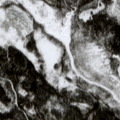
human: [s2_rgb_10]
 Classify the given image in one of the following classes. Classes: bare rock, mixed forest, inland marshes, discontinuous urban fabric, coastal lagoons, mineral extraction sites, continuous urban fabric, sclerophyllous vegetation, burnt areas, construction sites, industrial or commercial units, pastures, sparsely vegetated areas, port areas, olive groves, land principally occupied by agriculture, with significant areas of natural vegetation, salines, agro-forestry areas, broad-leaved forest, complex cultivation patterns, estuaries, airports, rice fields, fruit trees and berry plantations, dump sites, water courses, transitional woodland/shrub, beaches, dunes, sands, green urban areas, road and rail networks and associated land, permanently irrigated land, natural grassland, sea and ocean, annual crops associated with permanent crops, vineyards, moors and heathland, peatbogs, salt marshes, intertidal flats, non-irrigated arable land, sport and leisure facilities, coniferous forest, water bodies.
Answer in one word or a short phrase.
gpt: coniferous forest, mixed forest, transitional woodland/shrub